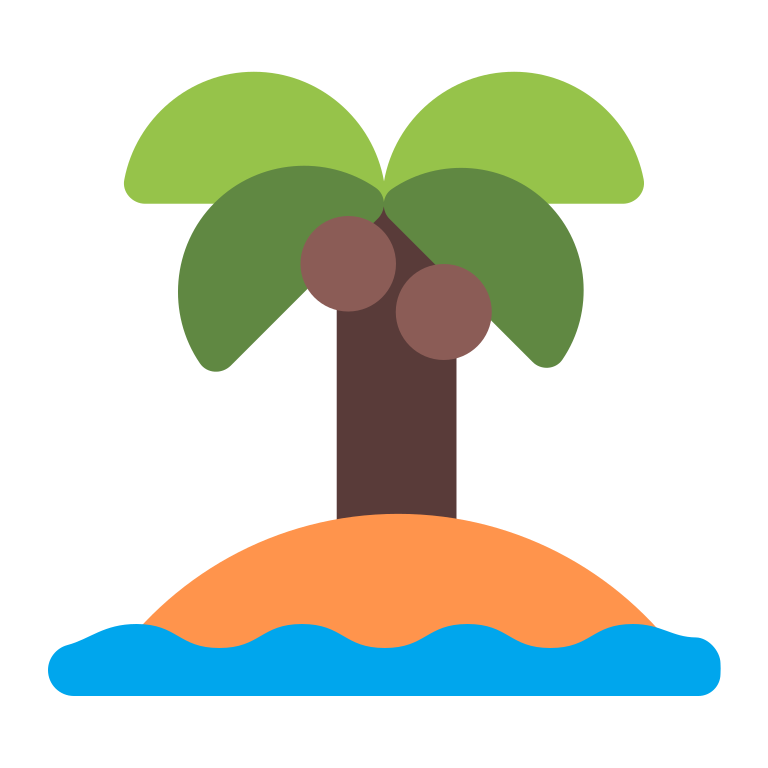
desert island flat